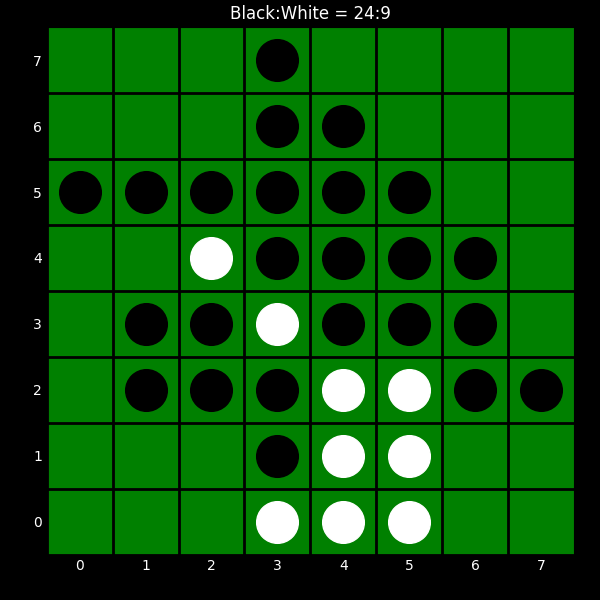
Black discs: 24
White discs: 9